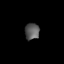
Tissue: lung
Cell type: Myeloid cells
Senescence score: 0.5745
Nuclear area (px): 231
Mean DAPI intensity: 91.026